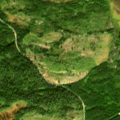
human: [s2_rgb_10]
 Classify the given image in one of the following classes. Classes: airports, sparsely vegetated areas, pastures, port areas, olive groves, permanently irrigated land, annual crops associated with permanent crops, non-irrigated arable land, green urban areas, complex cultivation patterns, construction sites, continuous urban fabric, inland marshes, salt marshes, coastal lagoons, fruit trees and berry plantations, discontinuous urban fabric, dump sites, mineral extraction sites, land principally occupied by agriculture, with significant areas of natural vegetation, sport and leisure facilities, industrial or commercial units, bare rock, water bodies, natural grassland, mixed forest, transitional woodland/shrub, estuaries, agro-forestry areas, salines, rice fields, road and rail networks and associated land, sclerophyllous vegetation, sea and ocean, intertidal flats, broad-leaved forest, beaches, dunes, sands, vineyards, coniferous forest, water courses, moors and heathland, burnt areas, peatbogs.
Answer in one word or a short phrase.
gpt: coniferous forest, transitional woodland/shrub